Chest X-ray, AP view. Patient: 72 years old, sex M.
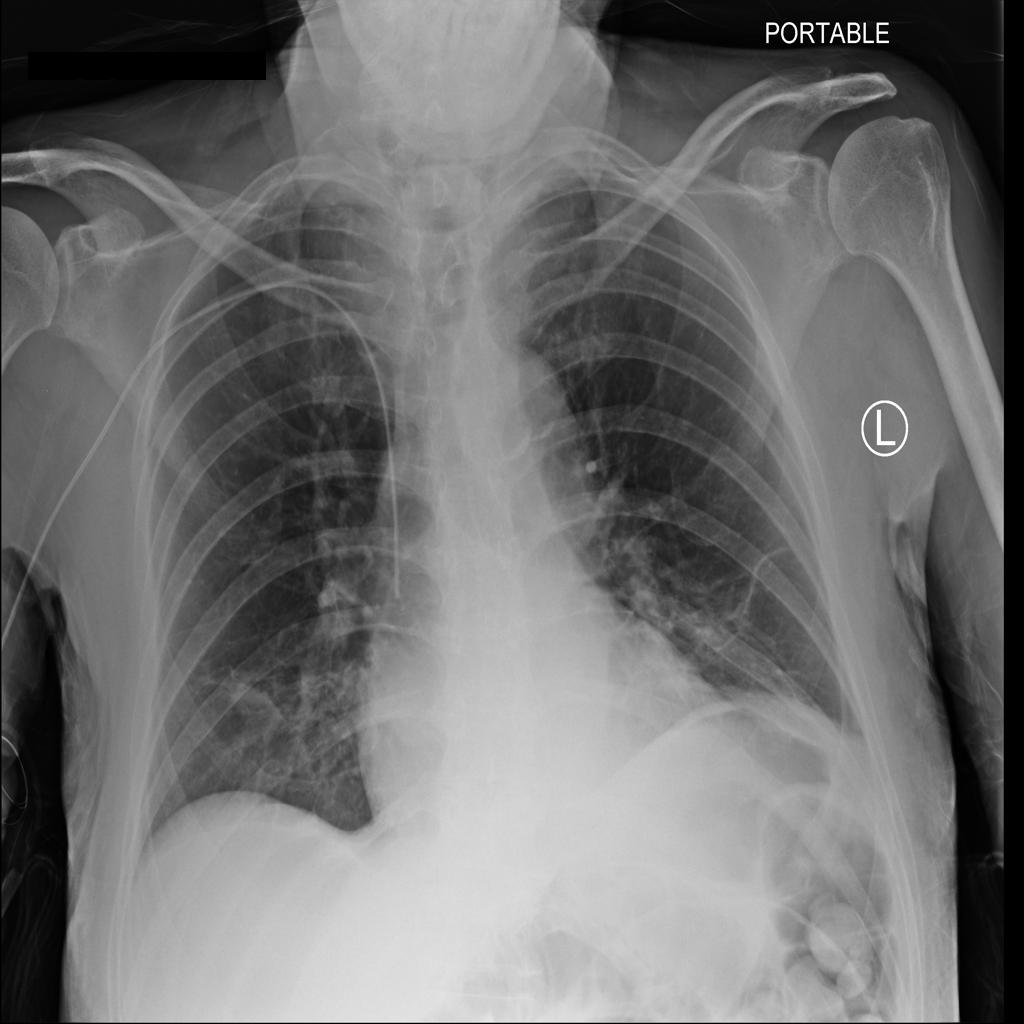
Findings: Atelectasis